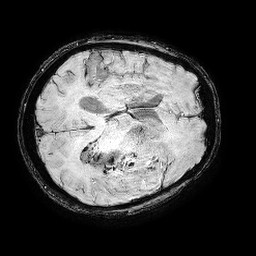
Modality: SWI
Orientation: axial
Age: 67
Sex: male
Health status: ill
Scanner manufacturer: philips
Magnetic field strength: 3 T
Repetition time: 0.031 s